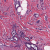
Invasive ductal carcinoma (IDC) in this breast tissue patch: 1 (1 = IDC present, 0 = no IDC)